Question: How can I use my own custom buttons (images) to replace the default '[-]'/'[+]' buttons in the VST?
I want to use arrows instead (.
edit: I am aware of the 'bsTriangle' style (ButtonStyle). It does not respect RTL. I want to use my own custom images.
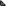
Answer: Aren't those images usually in Windows Vista and Windows 7? The tree control should get them automatically on those systems when you have themes enabled.
The easy way to get something close to that is to just set the 'ButtonStyle' property to 'bsTriangle'. It won't be exactly the images shown in the question, though. The "minus" arrow will point straight down instead of diagonally, and the "plus" arrow will be solid instead of an outline.
You can provide your own bitmap. Change the VT_XPBUTTONMINUS and VT_XPBUTTONPLUS resources to whatever images you want, and set the 'ButtonFillMode' property to 'fmShaded'.
I see no facility for changing the image based on the bi-di mode, though. You can create a descendant class that overrides 'PaintNodeButton', and then paint whatever you want. Copy the placement code from the parent class.